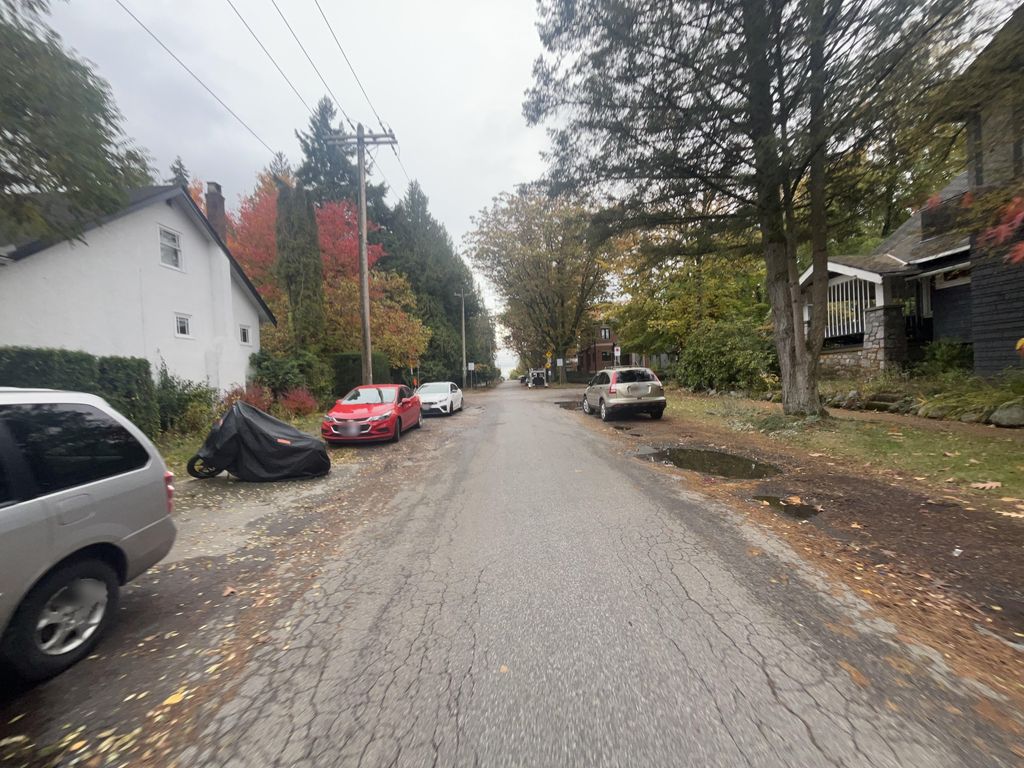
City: vancouver